Question: Count the number of objects in the diagram.
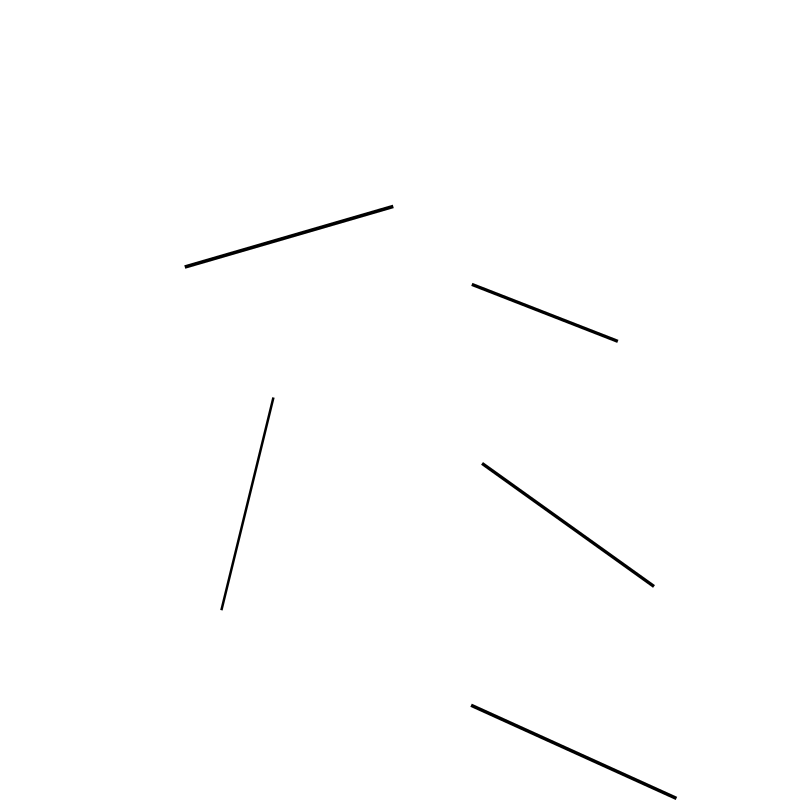
Answer: 5